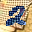
Label: 2